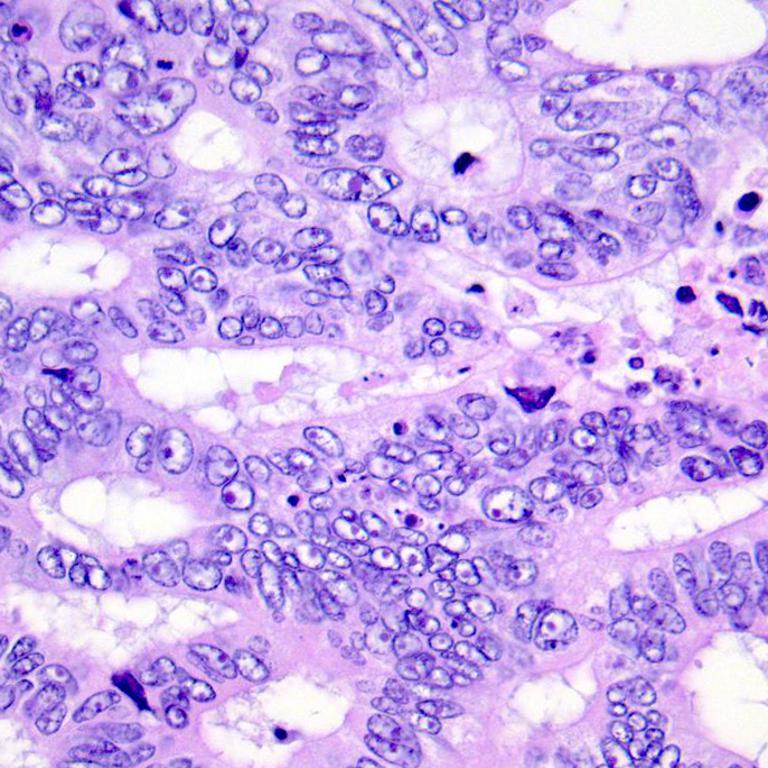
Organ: colon
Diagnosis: adenocarcinomas